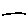
Label: line